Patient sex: M
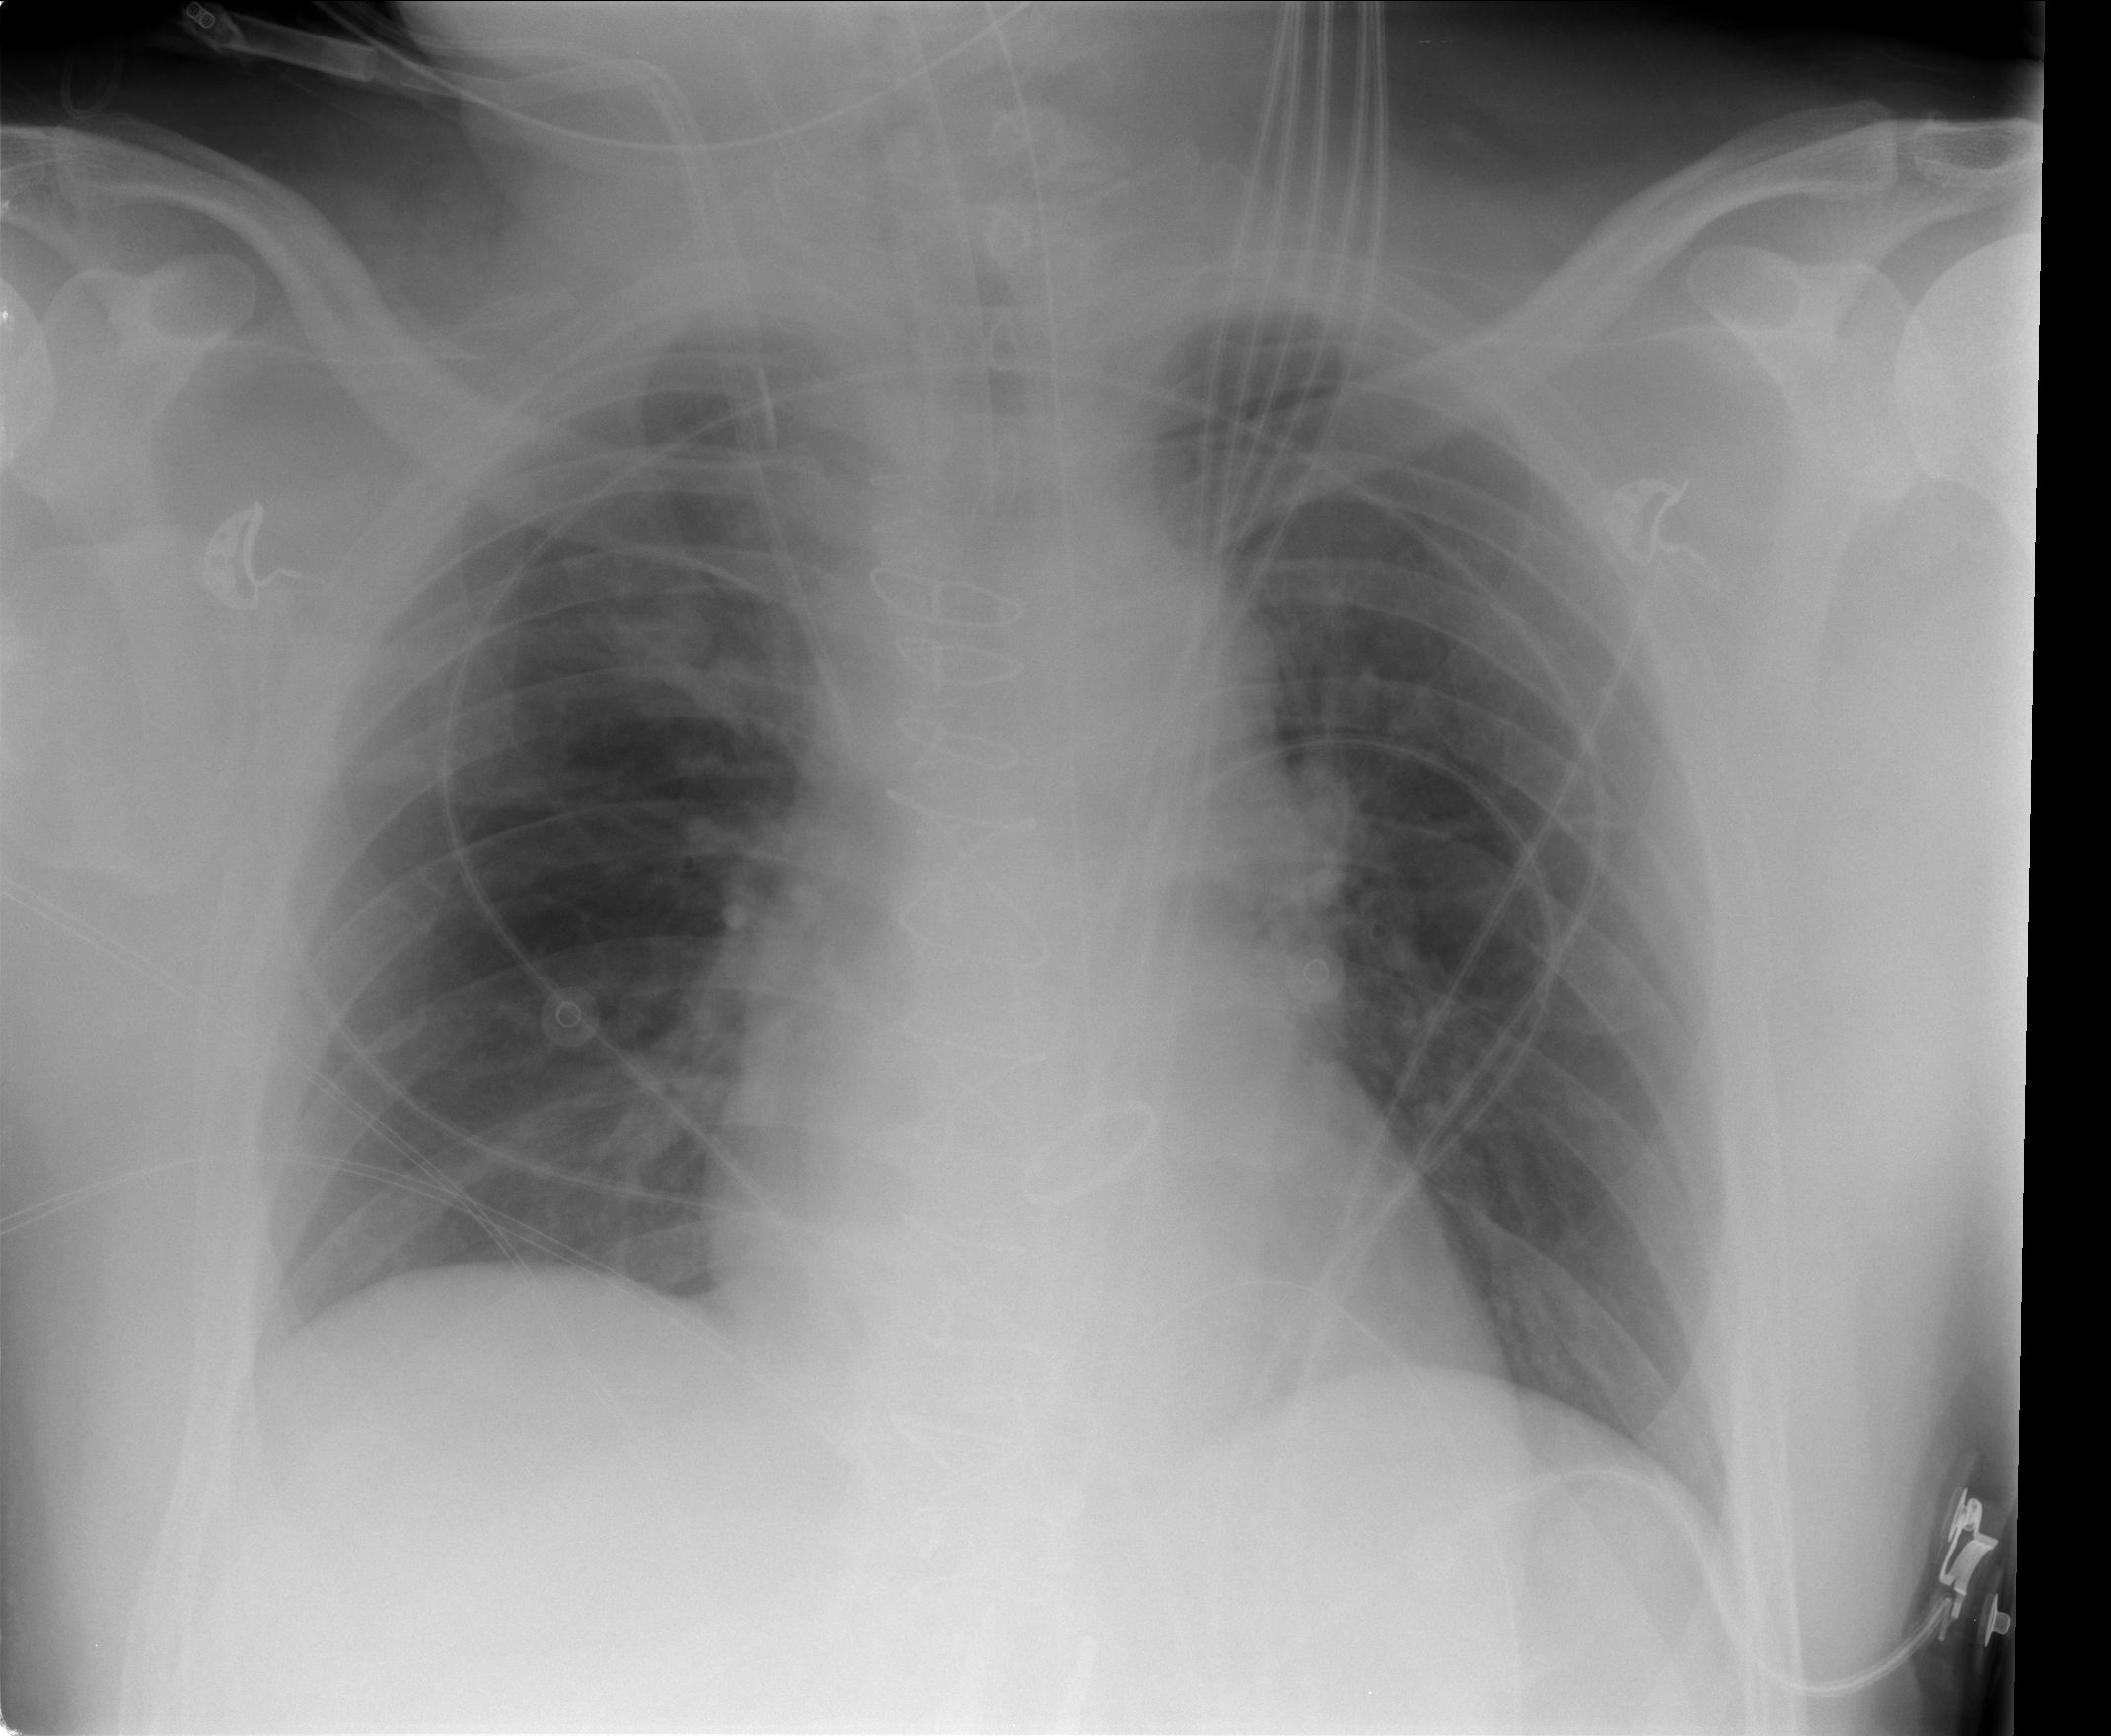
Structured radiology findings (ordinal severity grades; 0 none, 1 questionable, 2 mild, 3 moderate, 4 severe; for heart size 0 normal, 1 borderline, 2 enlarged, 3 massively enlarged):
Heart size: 0
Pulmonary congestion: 0
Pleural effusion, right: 1
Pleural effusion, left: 0
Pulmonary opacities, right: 0
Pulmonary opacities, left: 0
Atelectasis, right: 2
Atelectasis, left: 0